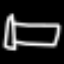
Label: bed